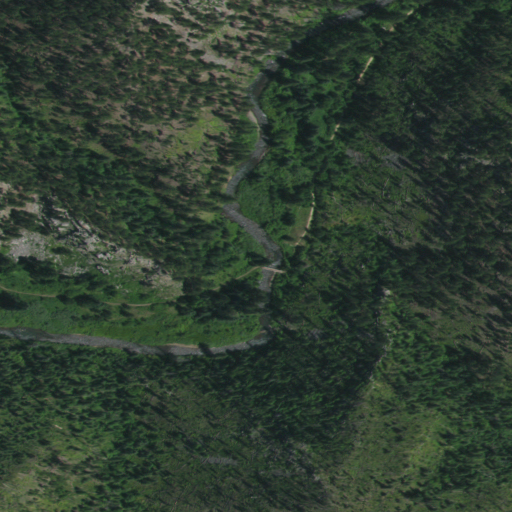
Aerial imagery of valley in South Dakota named Goose Pasture Draw containing evergreen forest and woody wetlands